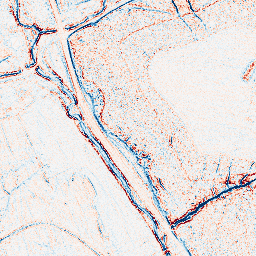
Category: edge_preserving
Decomposition family: bilateral
Decomposition parameters: d: 5
sigma_color: 100
sigma_space: 75
Upsampling method: cubic_catmull_rom
Upsampling parameters: scale: 4
Upsampling scale: 4